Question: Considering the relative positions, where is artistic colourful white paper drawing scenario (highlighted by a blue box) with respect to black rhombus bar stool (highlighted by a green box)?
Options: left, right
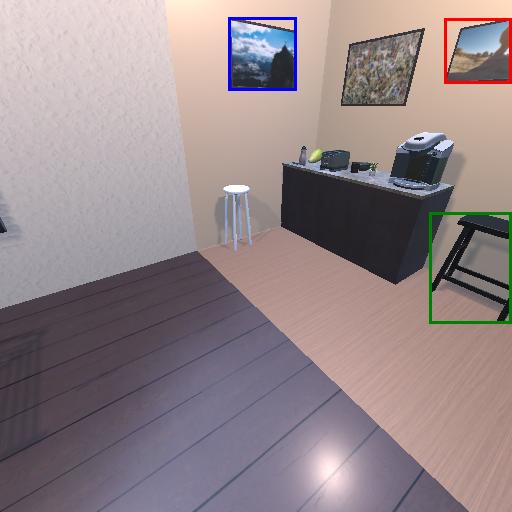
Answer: left